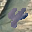
Label: 4